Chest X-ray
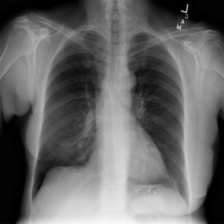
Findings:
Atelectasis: positive
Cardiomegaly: negative
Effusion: negative
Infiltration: positive
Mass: negative
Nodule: negative
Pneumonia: negative
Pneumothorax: negative
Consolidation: negative
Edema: negative
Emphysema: negative
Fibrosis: negative
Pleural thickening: negative
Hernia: negative